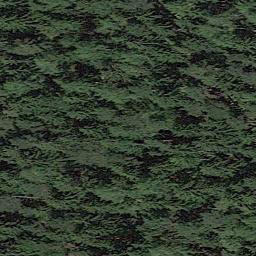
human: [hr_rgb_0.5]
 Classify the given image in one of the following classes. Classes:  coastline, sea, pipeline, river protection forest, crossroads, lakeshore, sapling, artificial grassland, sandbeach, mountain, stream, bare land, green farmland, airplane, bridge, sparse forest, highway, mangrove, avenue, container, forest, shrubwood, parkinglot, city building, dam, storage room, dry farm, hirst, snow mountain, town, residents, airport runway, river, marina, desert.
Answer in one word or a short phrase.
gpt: forest